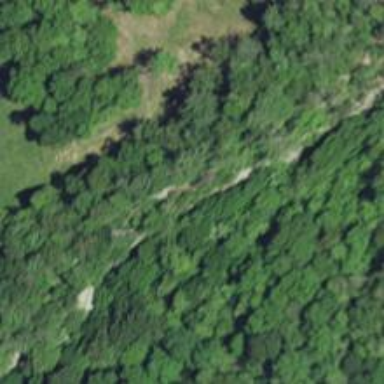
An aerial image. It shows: Crag climbing spot located at natural cliff.